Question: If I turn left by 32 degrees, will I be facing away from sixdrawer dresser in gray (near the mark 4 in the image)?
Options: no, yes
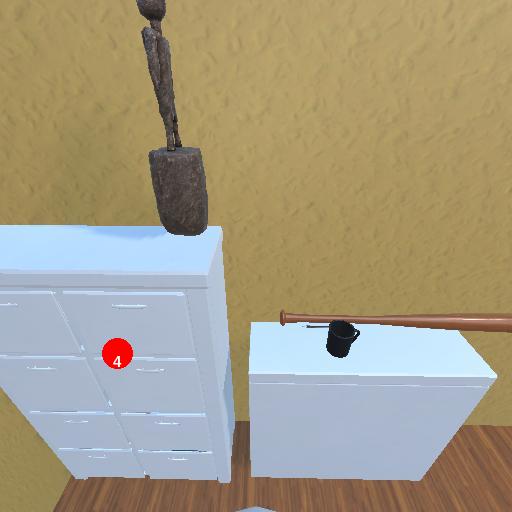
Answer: no